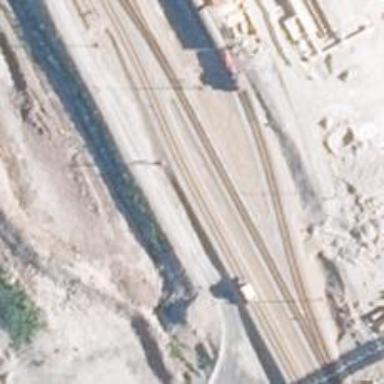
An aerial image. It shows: Railway yard in service.